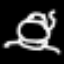
Label: frog